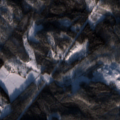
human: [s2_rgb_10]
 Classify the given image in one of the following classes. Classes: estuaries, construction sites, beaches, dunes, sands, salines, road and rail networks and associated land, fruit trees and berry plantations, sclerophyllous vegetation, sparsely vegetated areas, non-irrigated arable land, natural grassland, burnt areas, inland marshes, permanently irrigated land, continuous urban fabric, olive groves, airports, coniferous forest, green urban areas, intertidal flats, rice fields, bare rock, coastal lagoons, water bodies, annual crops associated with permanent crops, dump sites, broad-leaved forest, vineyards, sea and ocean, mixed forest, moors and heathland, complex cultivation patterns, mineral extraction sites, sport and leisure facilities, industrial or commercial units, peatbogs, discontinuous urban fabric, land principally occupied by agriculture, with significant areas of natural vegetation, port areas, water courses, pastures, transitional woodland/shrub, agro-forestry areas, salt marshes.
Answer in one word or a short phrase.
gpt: coniferous forest, mixed forest, transitional woodland/shrub